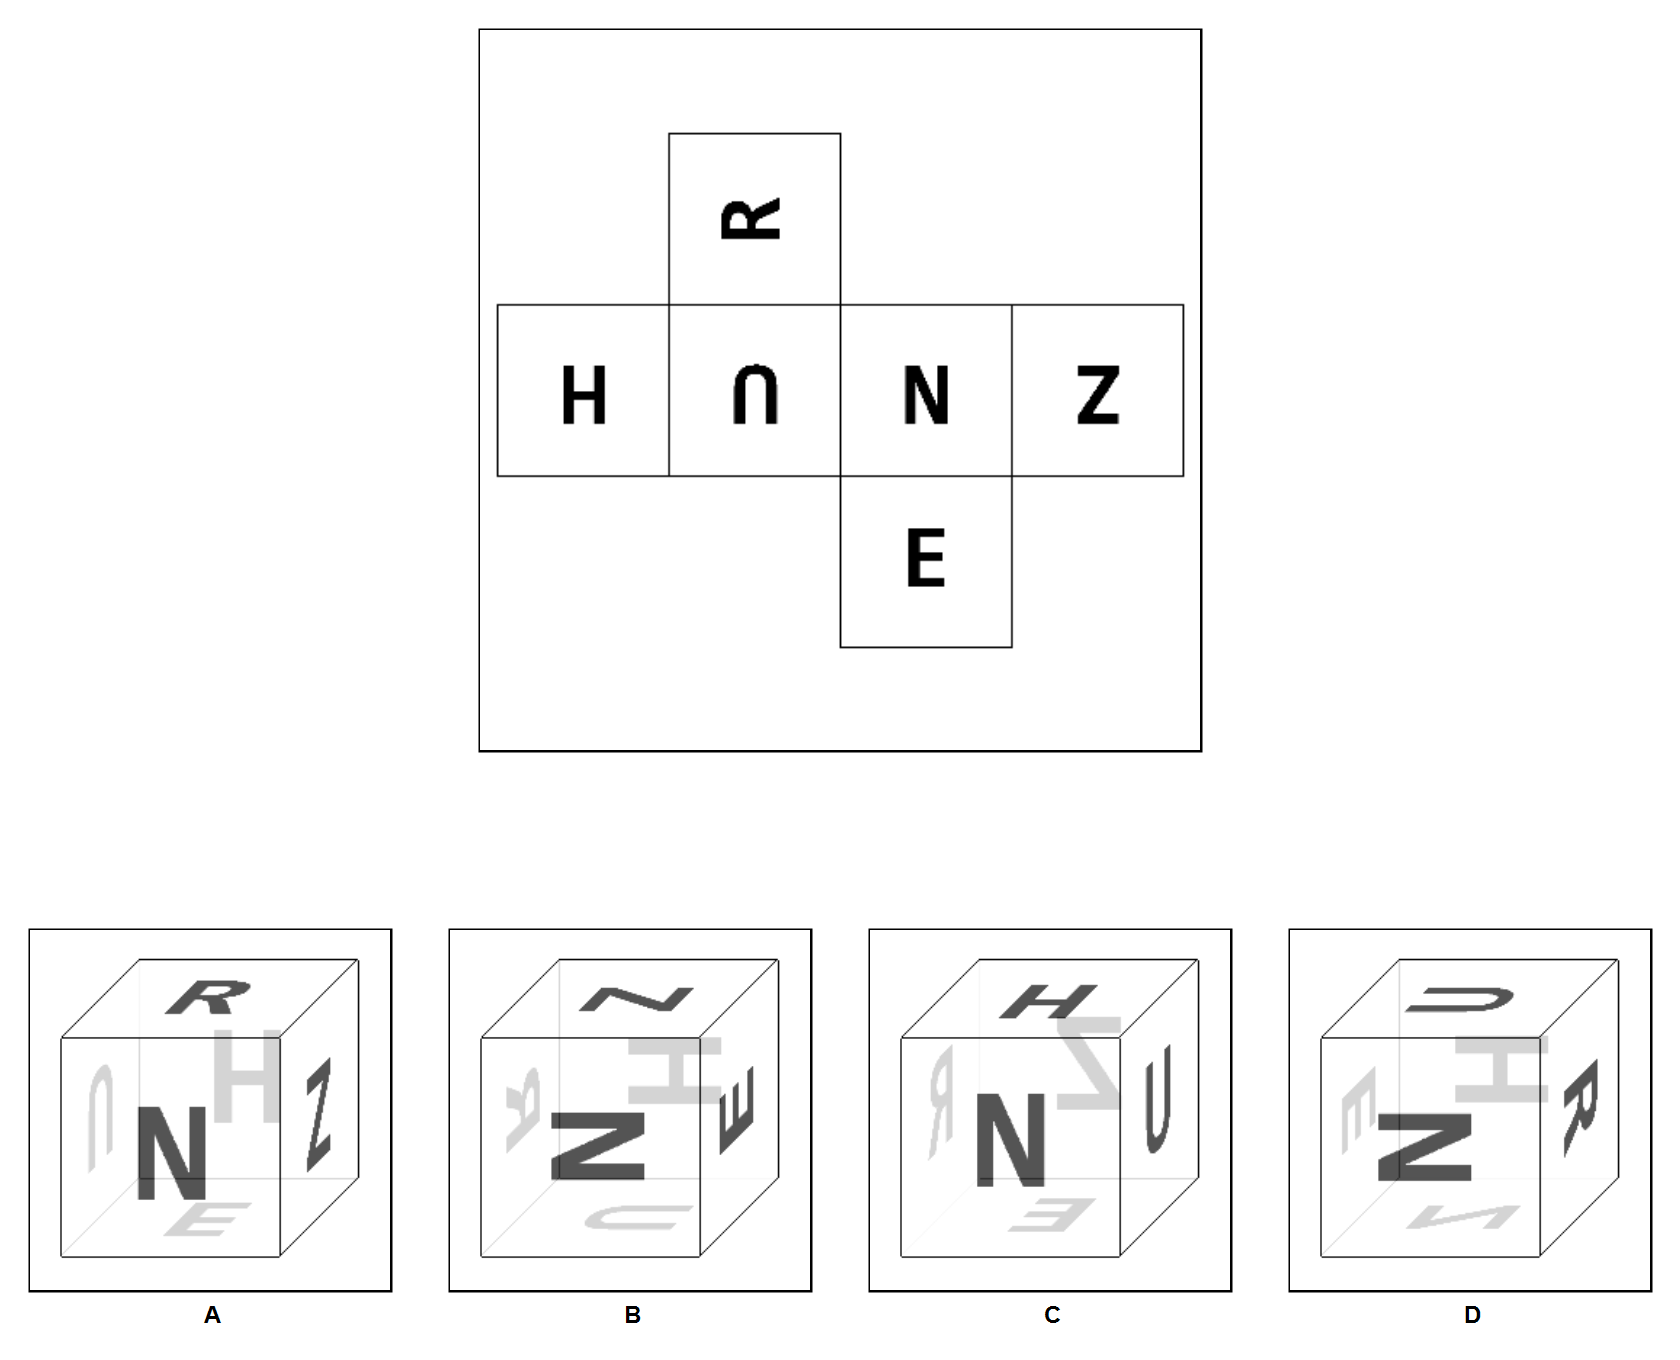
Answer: C